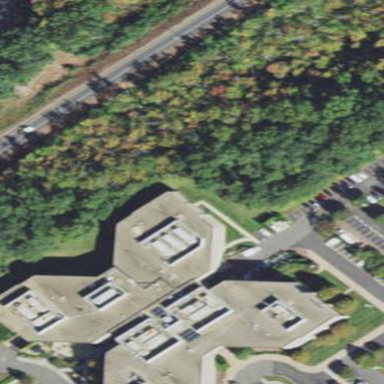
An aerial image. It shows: Commercial building.